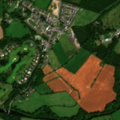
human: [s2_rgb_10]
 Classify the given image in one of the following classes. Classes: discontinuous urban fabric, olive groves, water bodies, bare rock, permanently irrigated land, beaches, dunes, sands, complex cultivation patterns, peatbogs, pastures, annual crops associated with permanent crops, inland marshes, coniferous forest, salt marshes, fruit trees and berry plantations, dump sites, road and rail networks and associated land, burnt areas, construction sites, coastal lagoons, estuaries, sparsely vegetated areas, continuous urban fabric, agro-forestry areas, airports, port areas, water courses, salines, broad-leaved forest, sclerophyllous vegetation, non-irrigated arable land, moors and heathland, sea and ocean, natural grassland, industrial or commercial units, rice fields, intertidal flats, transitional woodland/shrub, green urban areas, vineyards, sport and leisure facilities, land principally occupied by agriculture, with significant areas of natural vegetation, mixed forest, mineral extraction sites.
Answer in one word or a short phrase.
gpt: discontinuous urban fabric, sport and leisure facilities, non-irrigated arable land, pastures